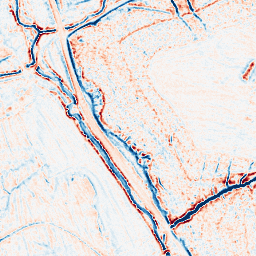
Category: edge_preserving
Decomposition family: bilateral
Decomposition parameters: d: 9
sigma_color: 50
sigma_space: 25
Upsampling method: sinc_hamming
Upsampling parameters: scale: 4
kernel_size: 8
Upsampling scale: 4